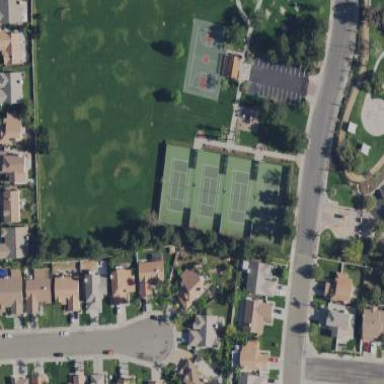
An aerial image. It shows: Tennis court on pitch.